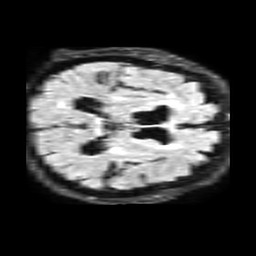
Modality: FLAIR
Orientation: axial
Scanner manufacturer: philips
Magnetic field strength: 1.5 T
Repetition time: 6 s
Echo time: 0.1048 s